Current action and preconditions to check: path_clear

Your task: For each precondition in the list above, predict whether it will hold at this action.

Consider the current scene as observed from the mobile robot's camera, and analyze the predicted future states of all dynamic agents (e.g., people, animals, vehicles, or any moving entities) within the NEXT SECOND.

IMPORTANT: Only answer "very likely" if you are absolutely certain—based on strong, clear evidence—that a dynamic agent will violate the precondition in the predicted future state. Do NOT answer "very likely" for unlikely, ambiguous, or low-probability risks.

Ask yourself for each precondition: Is there a high probability, with clear and convincing evidence, that the predicted future states of any dynamic agent will interfere with the predicted future state of the currently executing action within the NEXT SECOND, causing that precondition to fail?

Assess the risk level based on these predictions. Use "likely" or "very likely" if motions create a clear risk of interference.

Use "neutral" or "improbable" if agents are nearby but their predicted paths are clearly diverging or non-conflicting.

Failure Risk Categories: "very improbable", "improbable", "neutral", "likely", "very likely"

Answer Format: Output ONLY the probability_of_failure value from these categories: "very improbable", "improbable", "neutral", "likely", "very likely"

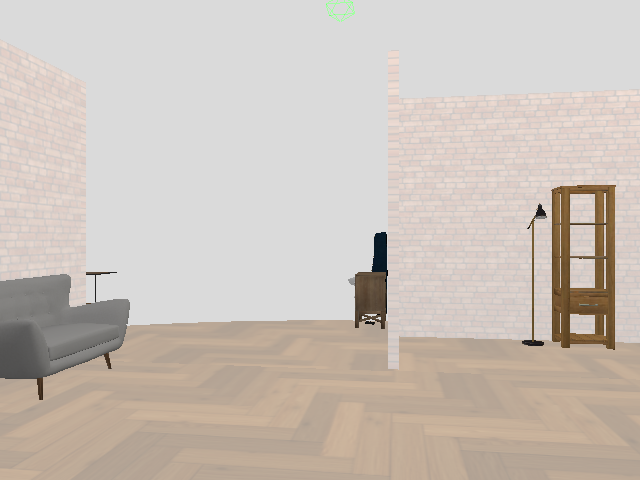

Answer: very improbable